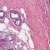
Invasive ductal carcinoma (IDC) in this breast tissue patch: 0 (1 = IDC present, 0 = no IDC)